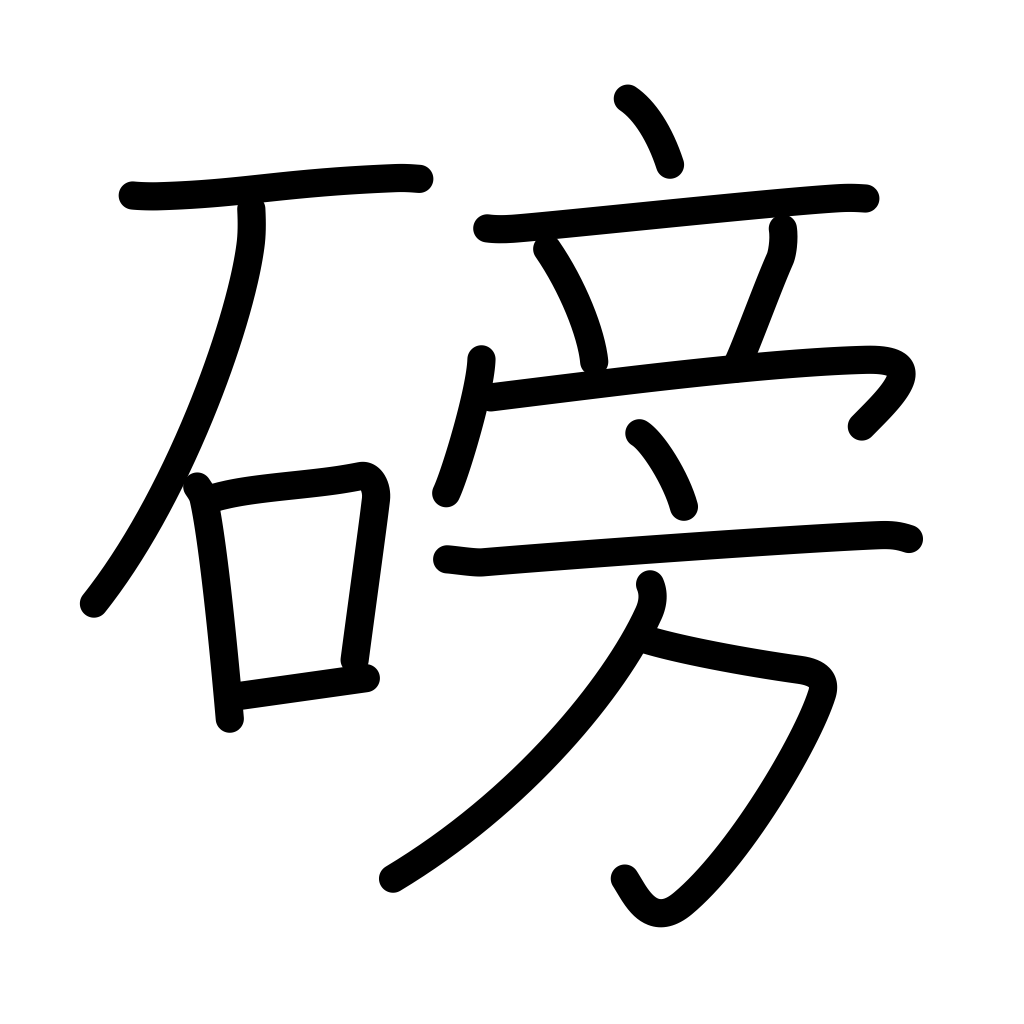
Meaning: become obstructed